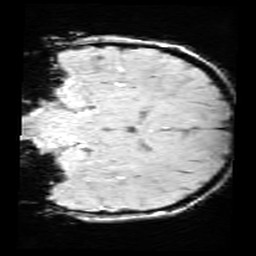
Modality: SWI
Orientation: coronal
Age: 10
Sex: female
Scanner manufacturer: siemens
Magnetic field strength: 3 T
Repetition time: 0.027 s
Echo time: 0.02 s